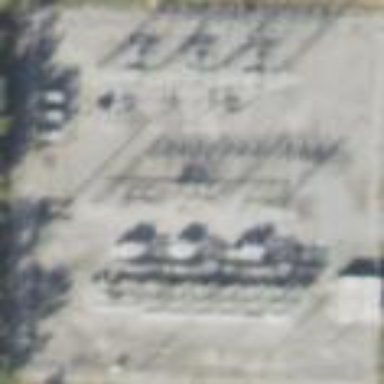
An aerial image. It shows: Outdoor distribution level power substation.